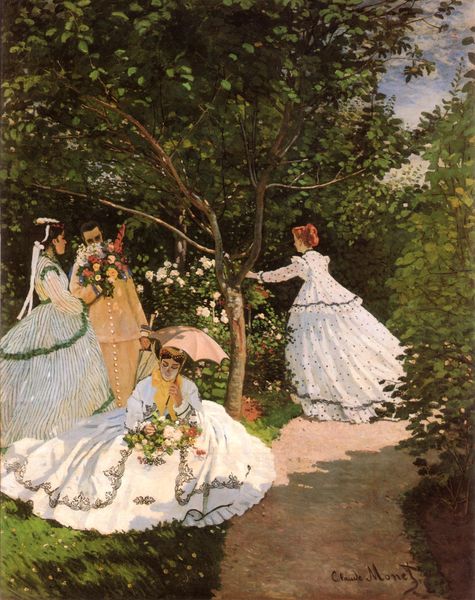
Titel: Femmes au jardin, Frauen im Garten
Künstler: Claude Monet
Standort: Paris
Institution: Musée d'Orsay
Schlagwörter: baum, blau, blätter, gemälde, gruppe, himmel, laub, mann, schatten, weiß, wolken, bäume, frauen, gelb, grün, impressionismus, landschaft, menschen, mädchen, sand, sitzen, äste, blume, blumen, braun, damen, frankreich, frau, haar, hell, hut, hüte, kleid, kleider, licht, orange, strasse, vordergrund, blüten, gras, park, rasen, rosen, rot, schal, schirm, schleier, sonnenschirm, tuch, weg, wiese, wolke, gesellschaft, rock, schleife, anzug, arme, band, mensch, bildnis, herr, signatur, ast, stamm, strauch, busch, büsche, gebüsch, pfad, sonne, sträucher, sitzend, stehend, blatt, pflanzen, rosa, wald, garten, pflücken, sommer, röcke, laufen, sonnenlicht, dunkelgrün, hecke, hellgrün, ausflug, picknick, rast, spielen, draussen, monet, gestreift, manet, strauss, knöpfe, frühling, blumenstrauss, punkte, spiel, vier, spaziergang, knien, rennen, schirme, fangen, signatru, claude, claude monet, hochzeit, bänder, obstbaum, graß, sonnen, impressionist, faruen, schirmchen, gesellshaft, klaude, chilf